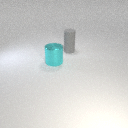
large cyan metal cylinder to the left of small gray rubber cylinder